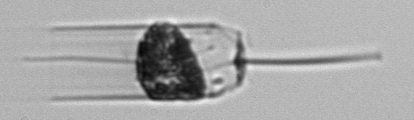
Label: Ditylum_brightwellii